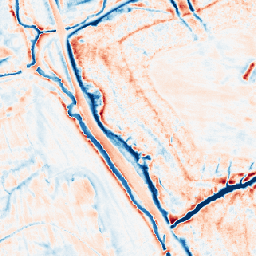
Category: edge_preserving
Decomposition family: anisotropic_diffusion
Decomposition parameters: iterations: 50
kappa: 30
gamma: 0.15
Upsampling method: area
Upsampling parameters: scale: 8
Upsampling scale: 8